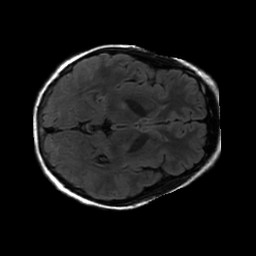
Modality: FLAIR
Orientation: axial
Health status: ill
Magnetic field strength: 3 T